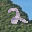
Label: 2